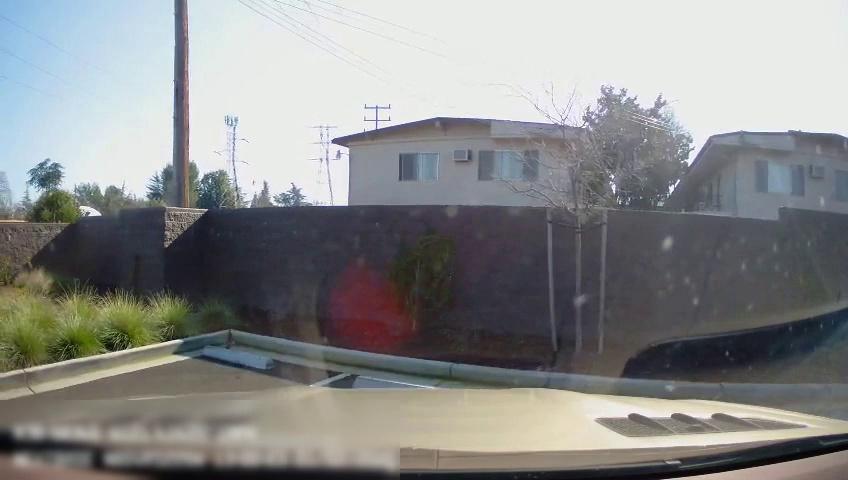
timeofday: Day
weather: Sunny
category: Drivable Space